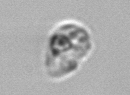
Label: Amoeba